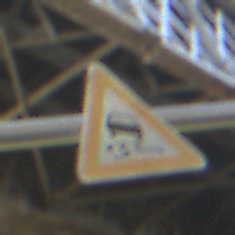
Verkehrszeichen: SchleuderOderRutschgefahr
Umgebung: Outdoor, Urban
Tageszeit: Midday
Wetter: Clear
Licht: Natural
Jahreszeit: NotSpecified
Kontrast: LowContrast